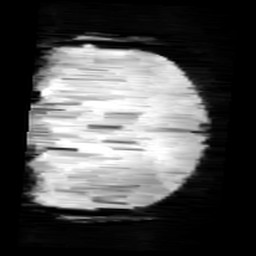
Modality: minIP
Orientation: coronal
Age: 12
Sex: male
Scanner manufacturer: siemens
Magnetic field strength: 3 T
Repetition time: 0.027 s
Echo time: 0.02 s